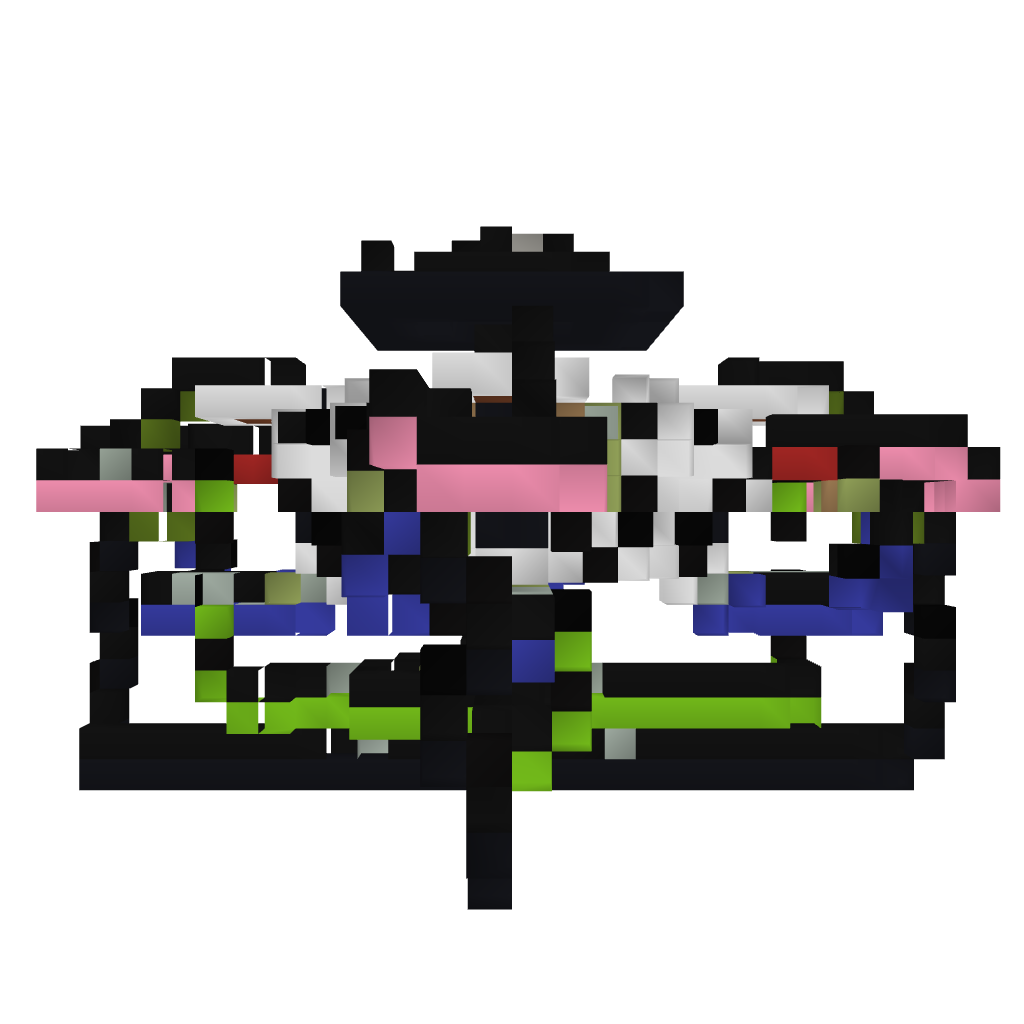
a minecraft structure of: PVP/Adventure Lobby V. 1